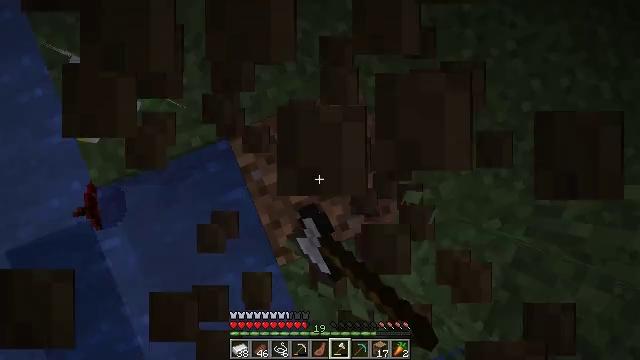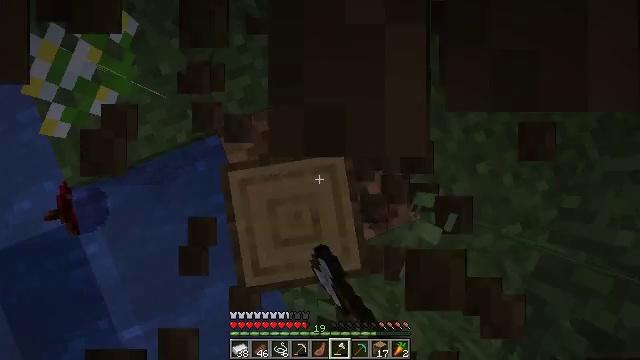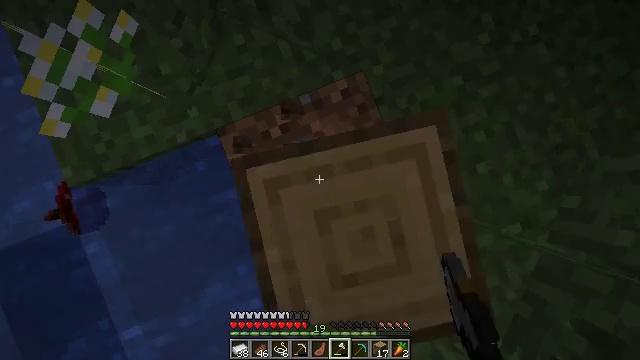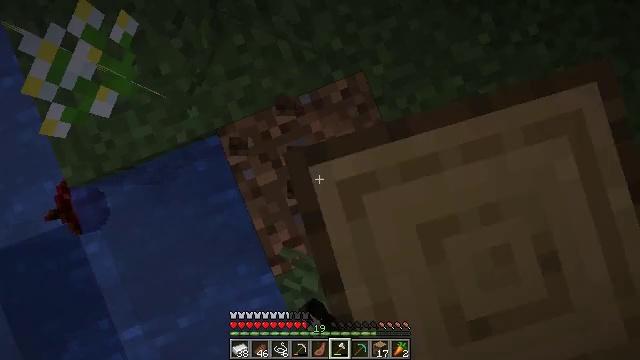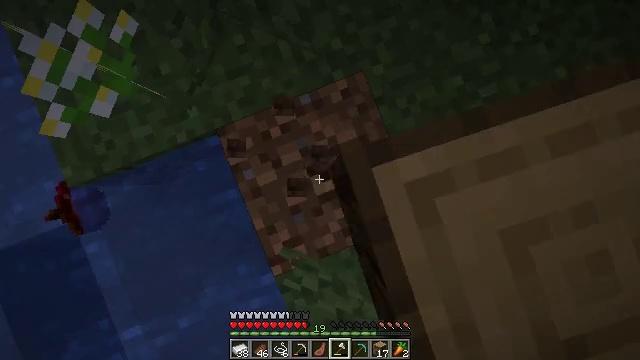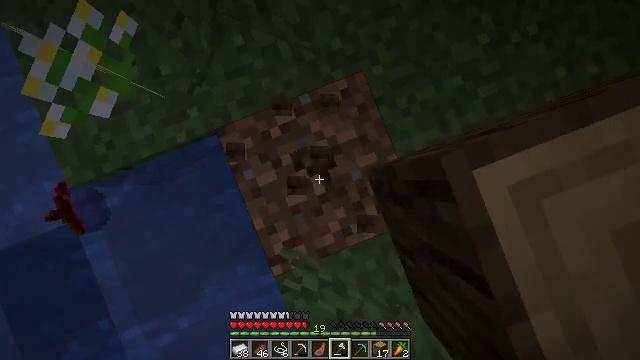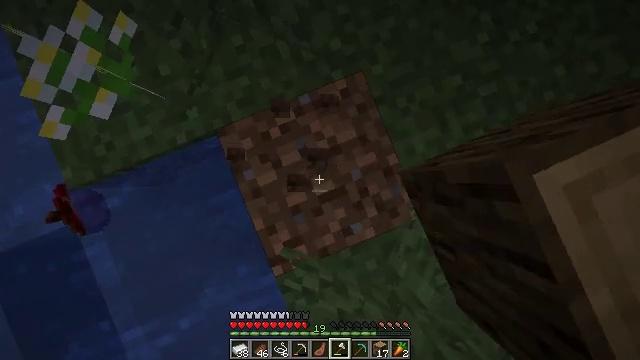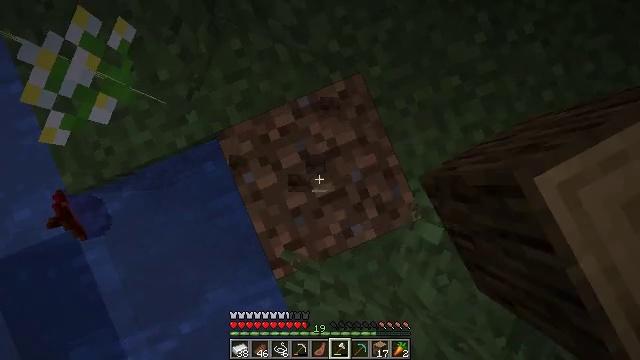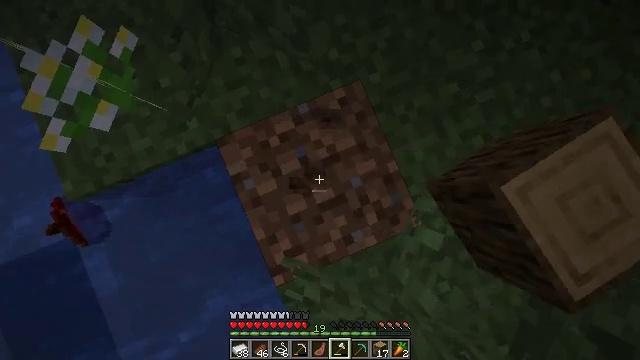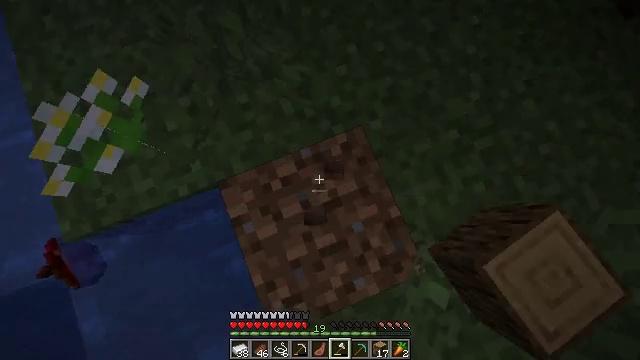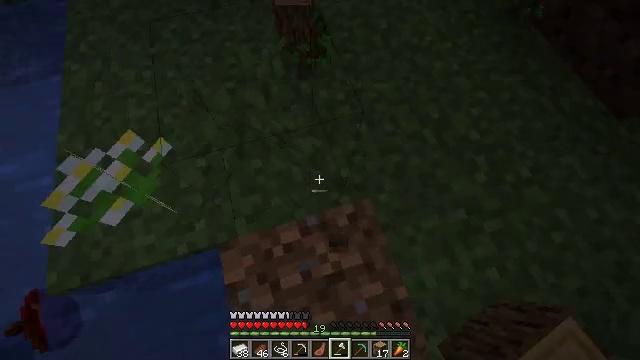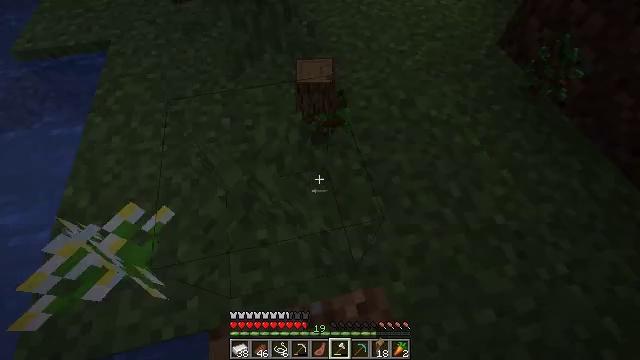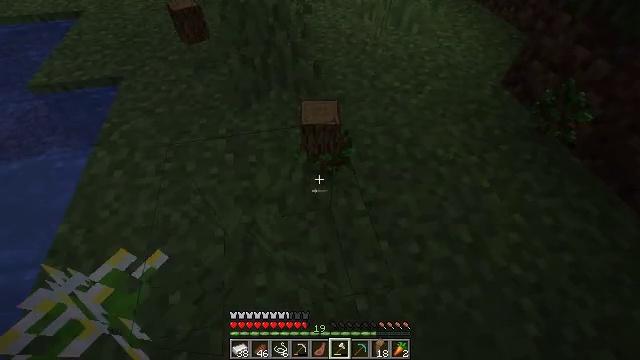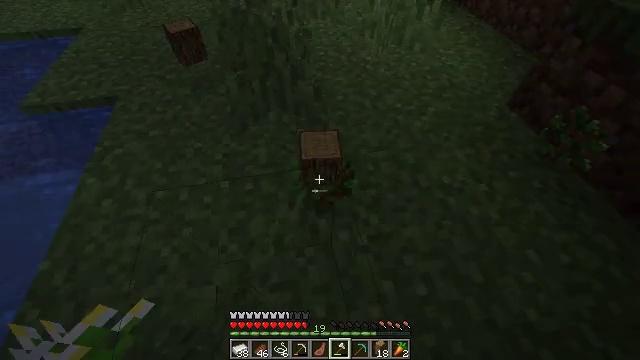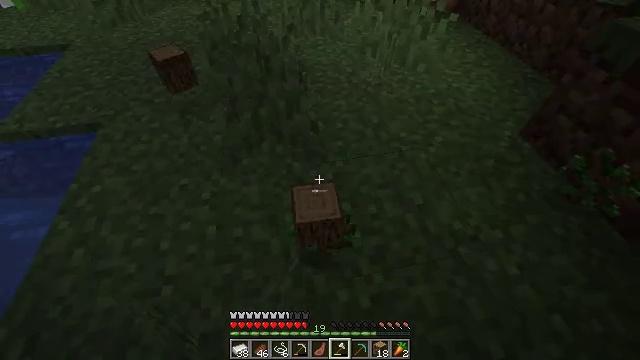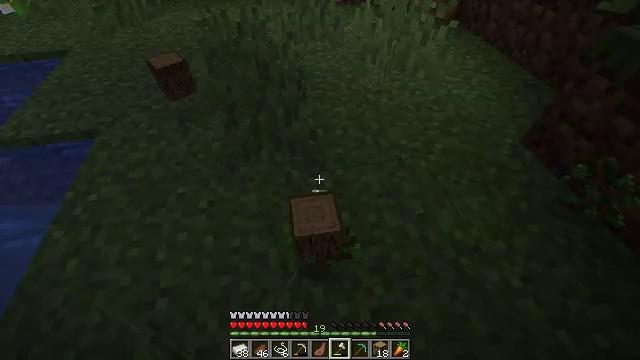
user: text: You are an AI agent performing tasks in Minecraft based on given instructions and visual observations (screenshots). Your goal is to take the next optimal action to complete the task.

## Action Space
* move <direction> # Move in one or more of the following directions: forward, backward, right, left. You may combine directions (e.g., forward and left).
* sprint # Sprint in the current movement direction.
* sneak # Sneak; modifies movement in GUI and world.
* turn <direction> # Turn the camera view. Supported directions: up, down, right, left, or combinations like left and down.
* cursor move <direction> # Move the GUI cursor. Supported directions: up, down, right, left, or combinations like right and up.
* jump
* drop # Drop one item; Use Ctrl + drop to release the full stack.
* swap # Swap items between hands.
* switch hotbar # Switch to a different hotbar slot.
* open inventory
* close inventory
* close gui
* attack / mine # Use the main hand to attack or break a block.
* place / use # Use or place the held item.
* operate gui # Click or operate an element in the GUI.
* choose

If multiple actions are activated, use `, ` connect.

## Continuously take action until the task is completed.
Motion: motion action
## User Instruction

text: Kill mobs.
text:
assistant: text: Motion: attack / mine
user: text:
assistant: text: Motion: attack / mine
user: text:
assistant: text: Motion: attack / mine
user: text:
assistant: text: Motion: attack / mine
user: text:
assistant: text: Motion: attack / mine
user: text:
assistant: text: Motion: no_op
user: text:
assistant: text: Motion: no_op
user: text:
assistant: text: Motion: turn up
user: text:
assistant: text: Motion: move forward, turn up
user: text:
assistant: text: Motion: move forward, turn left and up
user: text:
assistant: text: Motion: move forward, turn left and up
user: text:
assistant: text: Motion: move forward, turn left and up
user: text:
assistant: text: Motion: move forward, turn up
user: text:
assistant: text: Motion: move forward
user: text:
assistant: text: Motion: move forward, sprint
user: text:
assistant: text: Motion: move forward, sprint
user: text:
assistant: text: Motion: move forward, sprint
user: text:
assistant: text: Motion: move forward, sprint, turn left
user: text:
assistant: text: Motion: move forward, turn left and up
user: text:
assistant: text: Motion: move forward, turn left and up
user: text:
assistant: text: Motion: move forward, sprint, turn left and up
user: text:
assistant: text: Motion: move forward, sprint, turn left and up
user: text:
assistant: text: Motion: move forward, sprint, turn left
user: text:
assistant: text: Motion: move forward, sprint
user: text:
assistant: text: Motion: move forward, turn left
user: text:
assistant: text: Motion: move forward, turn left
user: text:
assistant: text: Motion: move forward, turn left
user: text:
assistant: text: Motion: turn left
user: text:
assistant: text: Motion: turn left
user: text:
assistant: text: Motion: turn left